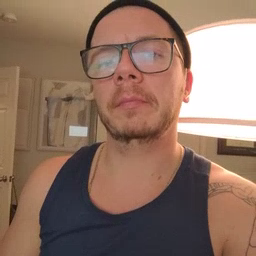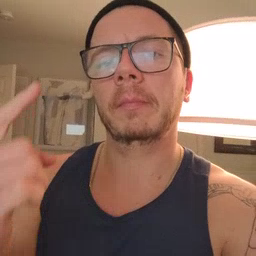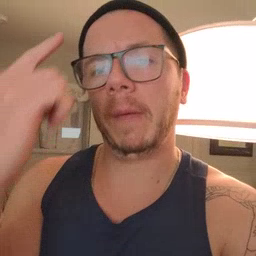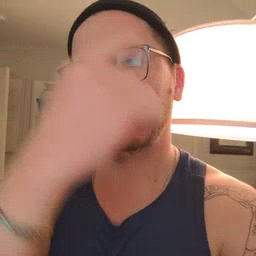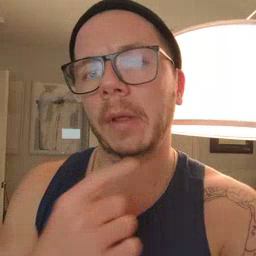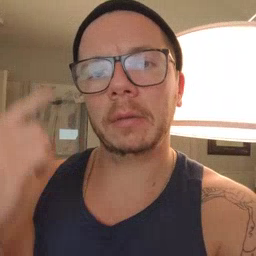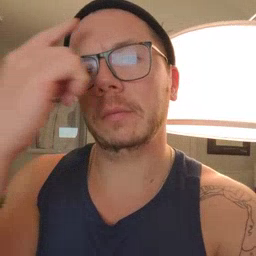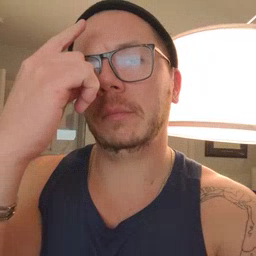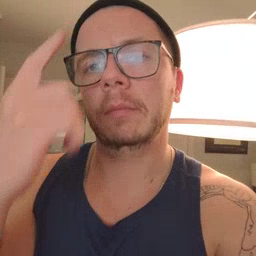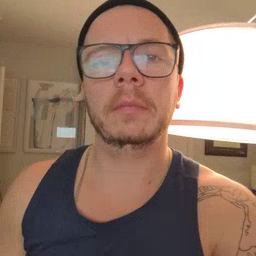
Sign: face